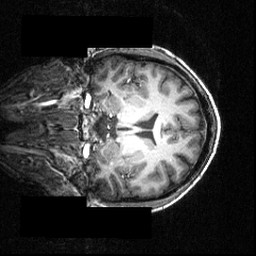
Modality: T1w
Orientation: coronal
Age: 28
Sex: male
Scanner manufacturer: siemens
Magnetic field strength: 3.951 T
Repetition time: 1.5 s
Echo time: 0.00335 s